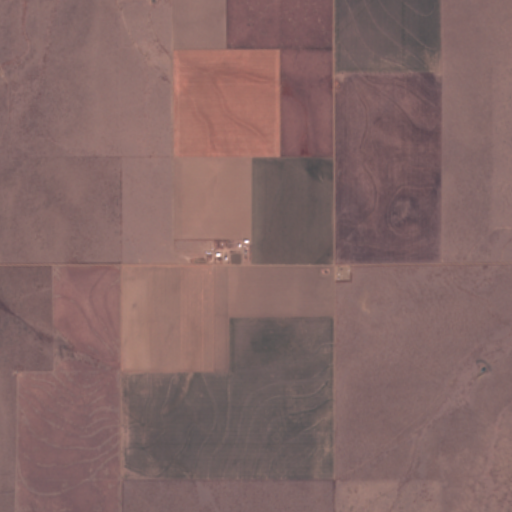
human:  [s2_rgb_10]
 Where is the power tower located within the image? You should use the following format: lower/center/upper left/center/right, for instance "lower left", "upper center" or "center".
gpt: The power tower is located in the left of the image.
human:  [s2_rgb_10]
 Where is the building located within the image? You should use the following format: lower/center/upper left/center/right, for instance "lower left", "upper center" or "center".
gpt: The building is located in the center of the image.
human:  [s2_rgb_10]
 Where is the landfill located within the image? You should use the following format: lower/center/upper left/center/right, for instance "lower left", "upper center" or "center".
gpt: There is no landfill in the image.